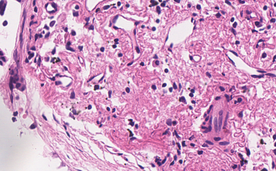
Tumor epithelial tissue: no
Tumor-associated stroma tissue: yes
Normal tissue: no